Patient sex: M
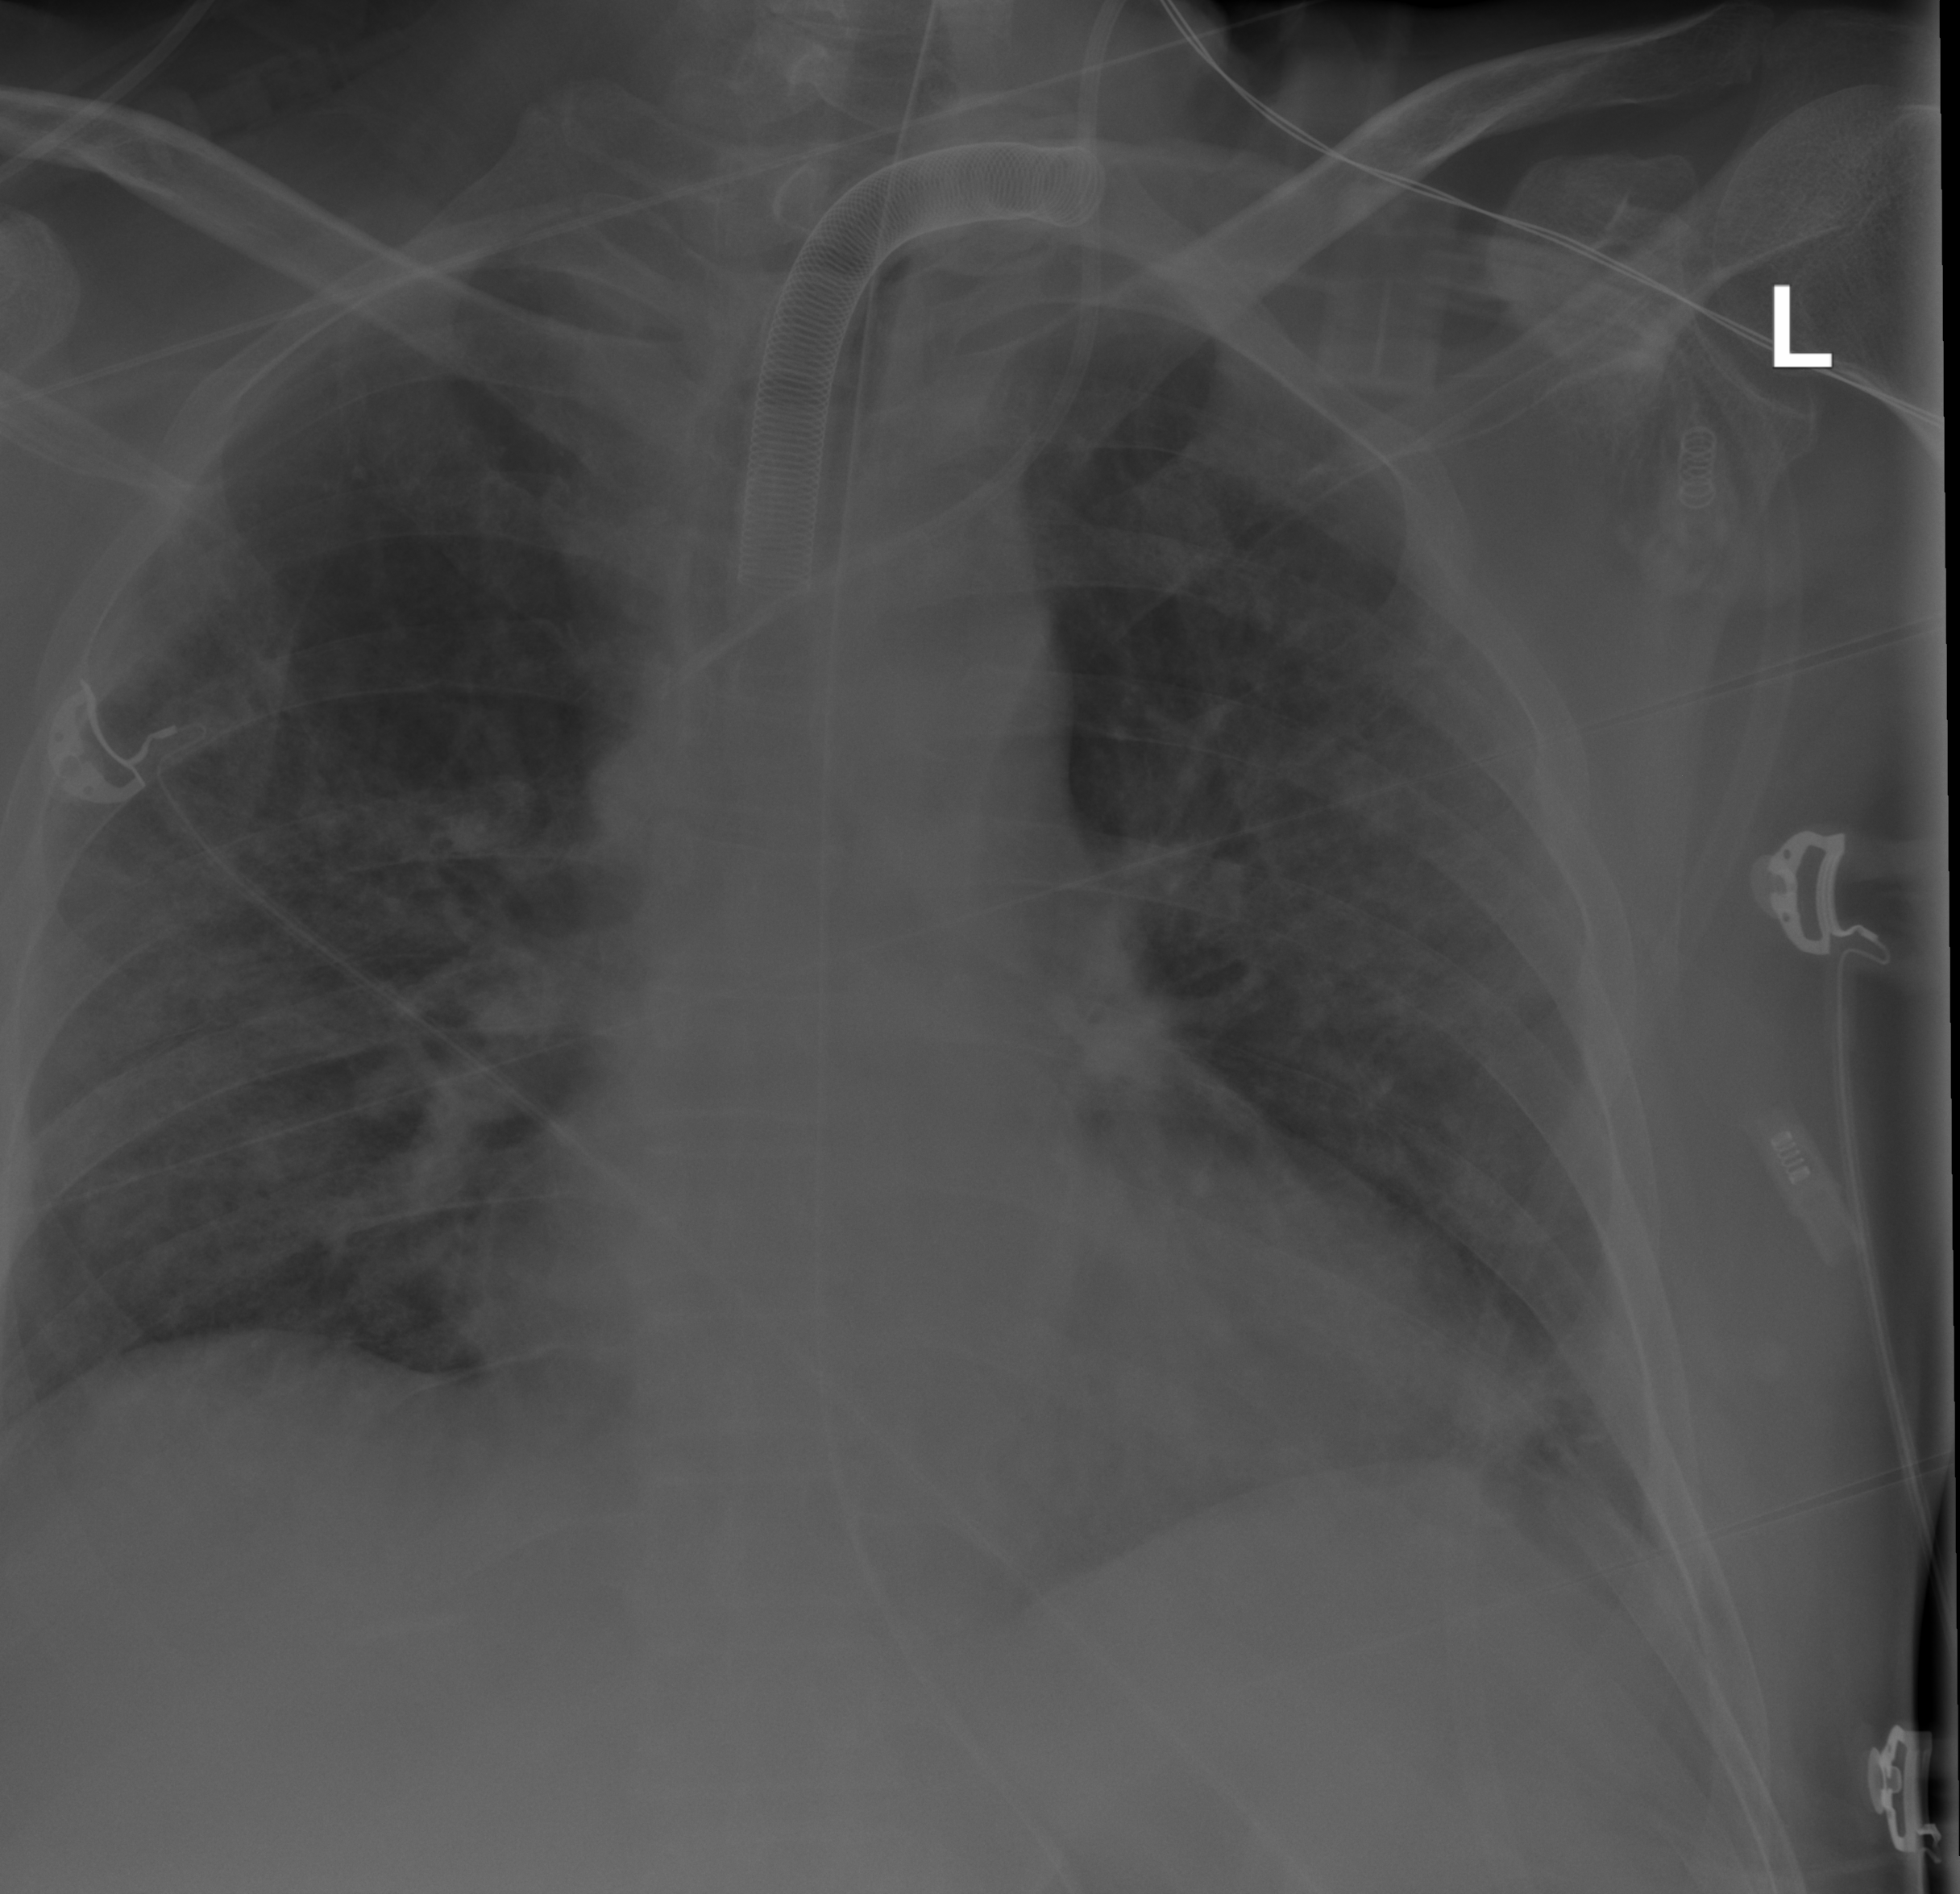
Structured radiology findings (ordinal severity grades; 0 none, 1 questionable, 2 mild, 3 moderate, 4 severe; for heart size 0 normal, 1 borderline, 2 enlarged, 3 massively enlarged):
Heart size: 0
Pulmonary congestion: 0
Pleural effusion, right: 0
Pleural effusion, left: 0
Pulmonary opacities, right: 3
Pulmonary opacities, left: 3
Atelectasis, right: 2
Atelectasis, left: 2